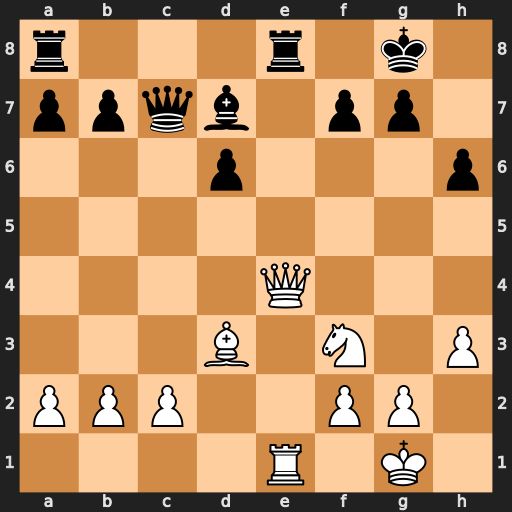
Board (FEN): r3r1k1/ppqb1pp1/3p3p/8/4Q3/3B1N1P/PPP2PP1/4R1K1
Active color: w
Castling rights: -
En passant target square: -
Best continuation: Qh7+ Kf8 Qh8#